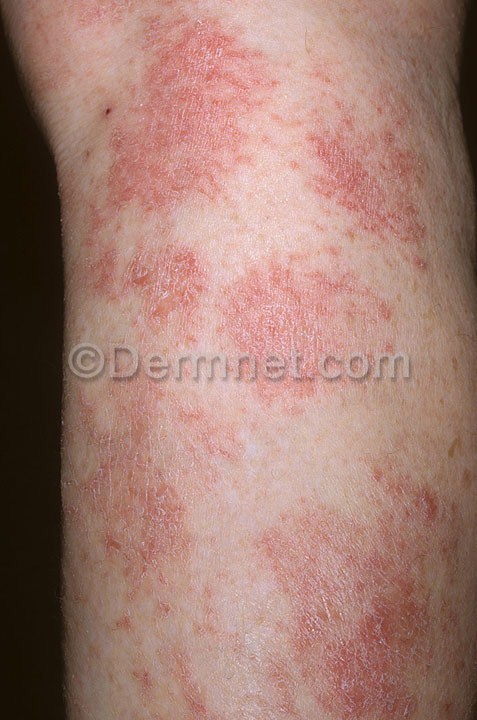
Disease: Eczema Photos